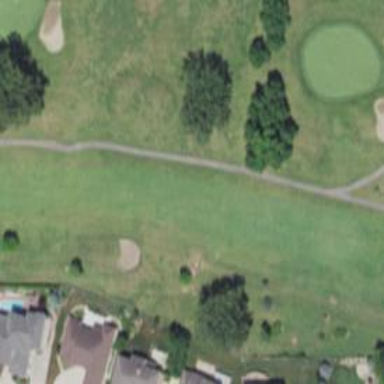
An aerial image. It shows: Golf hole.